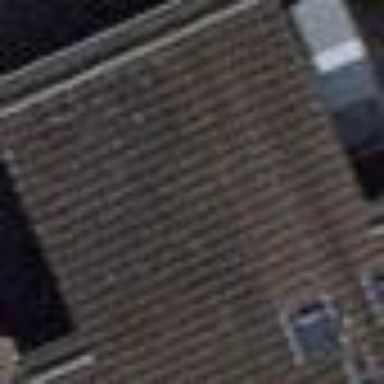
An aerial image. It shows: View of roof of building.